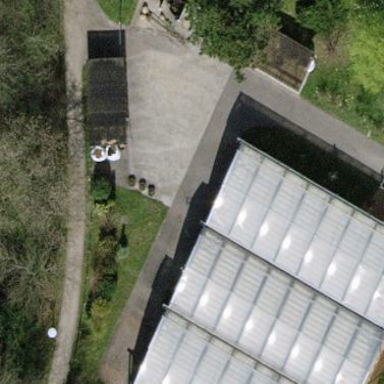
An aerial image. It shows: Greenhouse.